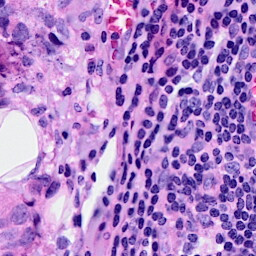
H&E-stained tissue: Breast